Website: slack
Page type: billing-address
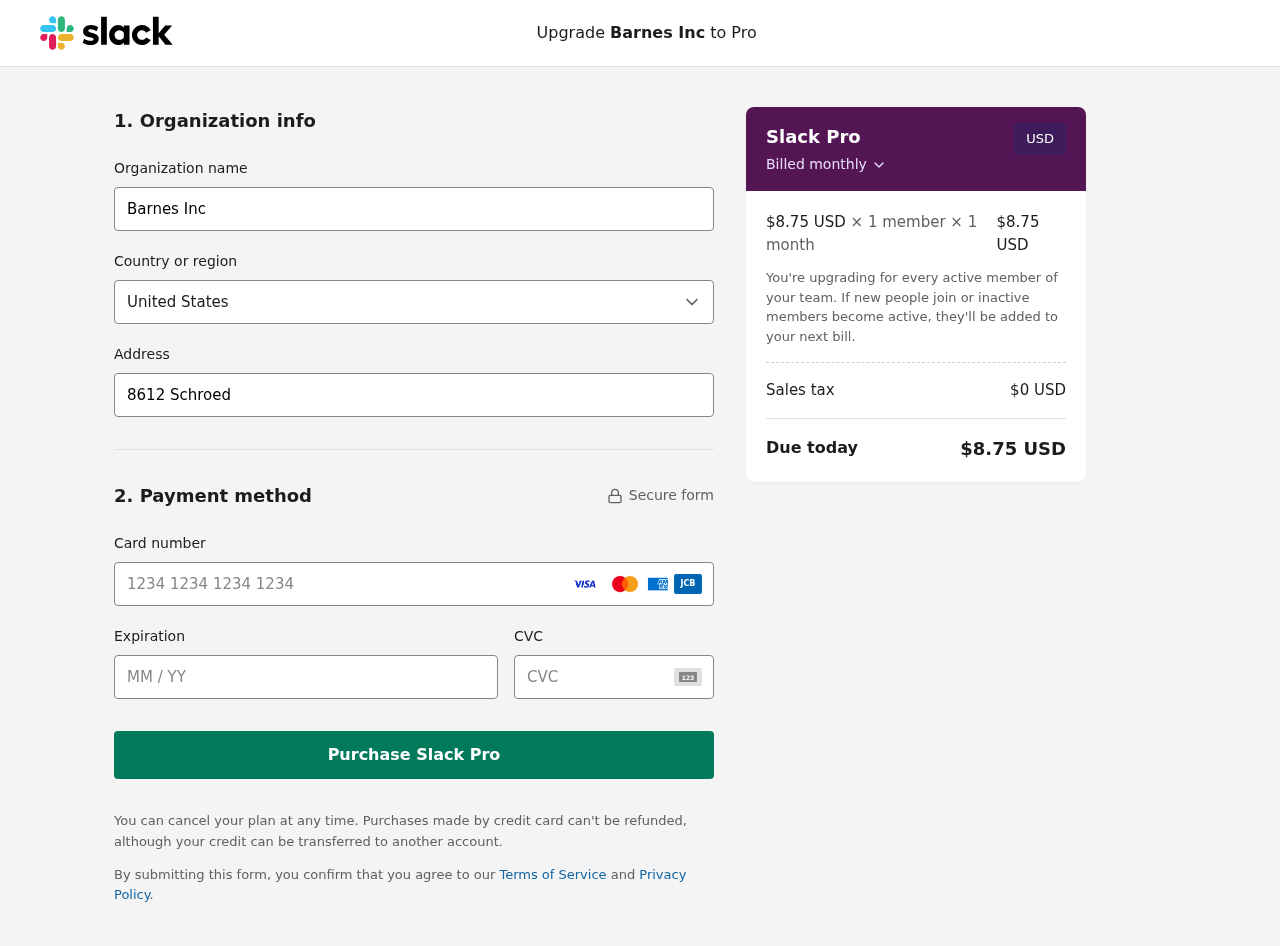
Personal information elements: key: PII_CARD_CVV
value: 717
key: PII_CARD_EXPIRY
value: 06/30
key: PII_CARD_NUMBER
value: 5172 5645 3553 9684
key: PII_COMPANY
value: Barnes Inc
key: PII_COUNTRY
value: United States
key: PII_STREET
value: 8612 Schroeder Tunnel
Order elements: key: ORDER_PRICE_PER_MEMBER
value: $8.75 USD
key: ORDER_MEMBER_COUNT
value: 1
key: ORDER_MONTH_COUNT
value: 1
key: ORDER_SUBTOTAL
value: $8.75 USD
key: ORDER_TAX
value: $0
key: ORDER_TOTAL
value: $8.75 USD